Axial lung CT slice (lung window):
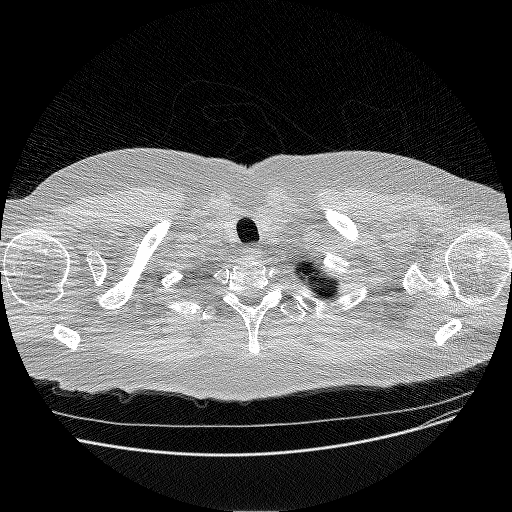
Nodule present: no